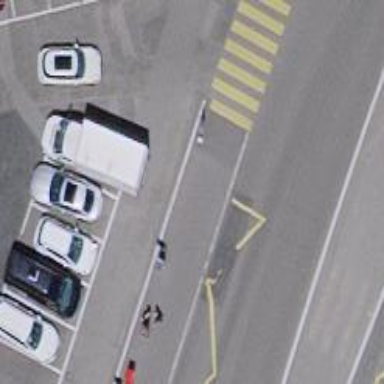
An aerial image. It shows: Asphalt platform for public transport.